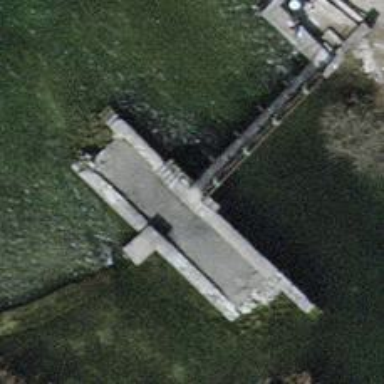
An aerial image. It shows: Footway bridge with metal surface.